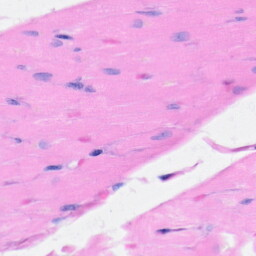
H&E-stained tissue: Heart